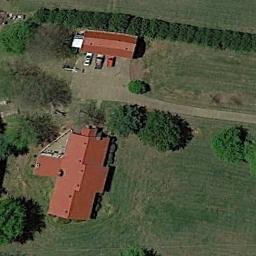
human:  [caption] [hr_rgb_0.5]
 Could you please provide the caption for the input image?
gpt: In a sparse residential area there are two orange houses and several green trees surrounded by grass .

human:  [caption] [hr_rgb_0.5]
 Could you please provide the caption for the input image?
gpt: There are several houses among the lush woods .

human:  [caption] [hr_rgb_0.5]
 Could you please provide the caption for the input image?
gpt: The sparse residential is on the grass next to some trees and a road .

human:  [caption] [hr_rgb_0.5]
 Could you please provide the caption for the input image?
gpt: There are two different shapes of red buildings in the sparse residential .

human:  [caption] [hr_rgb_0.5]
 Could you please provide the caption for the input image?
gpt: A sparse residential area with two red buildings on the green meadow .